Question: I am new to MDX querying and working with multidimensional data, though a project requires me to learn.
We have a cube with a KPI which performs a 'Lag()' that sums up the number of transactions that have met a requirement, based on a date.
A query would be something like
'''
SELECT
{} on 0,
[Transaction].[Trader].Members HAVING
KPIStatus("REQ") < 0 on 1
FROM
[Cube]
WHERE
[Transaction].[Trade Date].[2014-07-02]
'''
This will output all the traders that fulfill the criteria of the KPI.
From this, I would like to select all the '[Transaction].[Trade ID]' for a trader in the result from the above query. I only want the '[Transaction].[Trade ID]' in the same date range as earlier, since they are a part of what triggers the 'KPIGoal'.
I've tried something like
'''
SELECT
[Transaction].[Trader].&[trader_id] HAVING
KPIStatus("REQ") < 0 on 0,
[Transaction].[Trade ID].Members on 1
FROM
[Cube]
WHERE
[Transaction].[Trade Date].[2014-07-02]
'''
but I get a System.OutOfMemoryException. This might be because of low RAM on my computer that SSMS eats up, but is there a better way to execute the query than the above example? Also, I believe this would result in a badly formated result. The trader can have very many trades with unique '[Transaction].[Trade ID]''s. What could be a better approach for it?
---
Bonus question:
What is the difference of getting the results as row/column "headears" instead of values.
The first query gives me one column with the result as "headers" such as how the categories below are encapsulated. What does it really mean?

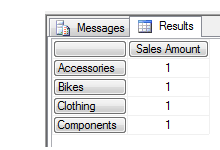
Answer: Just use a cross product on the rows. Analysis services 'Autoexists' should take care that you only see trade IDs belonging to their trader, as both hierarchies are in the same dimension:
'''
SELECT
{} on 0,
[Transaction].[Trader].Members
*
[Transaction].[Trade ID].Members
HAVING KPIStatus("REQ") < 0 on 1
FROM
[Cube]
WHERE
[Transaction].[Trade Date].[2014-07-02]
'''
I am not sure how your KPI is built, and if it will be affected by the additional hierarchy in the rows. If that would be the case, you could also use 'Filter':
'''
SELECT
{} on 0,
Filter([Transaction].[Trader].Members, KPIStatus("REQ") < 0)
*
[Transaction].[Trade ID].Members
on 1
FROM
[Cube]
WHERE
[Transaction].[Trade Date].[2014-07-02]
'''
An MDX query can have zero, one, two, or even more axes, which build the headers and span the cell space for the result cells (normally numbers). Each axis can have zero, one, two, or more hierarchies from which the member names for the labeling are taken. If you e. g. have three hierarchies on the rows axis, you get three header entries on each row, which are members of the three hierarchies. Most reports use two dimensions. And SQL Server Management Studio complains if you use more than two axes, as it does not know how to display the result, but this is not a restriction of MDX.
In your first query, you state that you want to have zero hierarchies on the columns, as you put the empty set on axis number zero, which is the columns axis. Then you put one hierarchy on the rows (axis number one). If you wanted to put a result into the cells, you could do so with calculated measures like this:
'''
WITH Member Measures.[Id as measure] AS
[Transaction].[Trade ID].CurrentMember.Name
SELECT
{ Measures.[Id as measure] } on 0,
Filter([Transaction].[Trader].Members, KPIStatus("REQ") < 0)
*
[Transaction].[Trade ID].Members
on 1
FROM
[Cube]
WHERE
[Transaction].[Trade Date].[2014-07-02]
'''
Of course, you can do much more with calculated members, which - in contrast to physical measures - can be strings and not only numbers, but this would be another question.